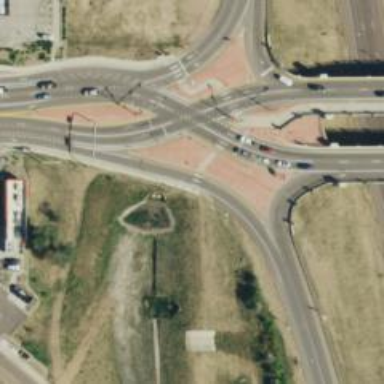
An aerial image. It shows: Motorway link with Diverging Diamond Interchange (DDI) junction.